高二 · 解析几何
8. 设点 $A$ 是抛物线 $y^{2}=4 x$ 上一点, 点 $B(1,0)$, 点 $M$ 是线段 $A B$的中点, 若 $|A B|=6$, 则 $M$ 到直线 $x=-1$ 的距离为 \$ \qquad \$ .

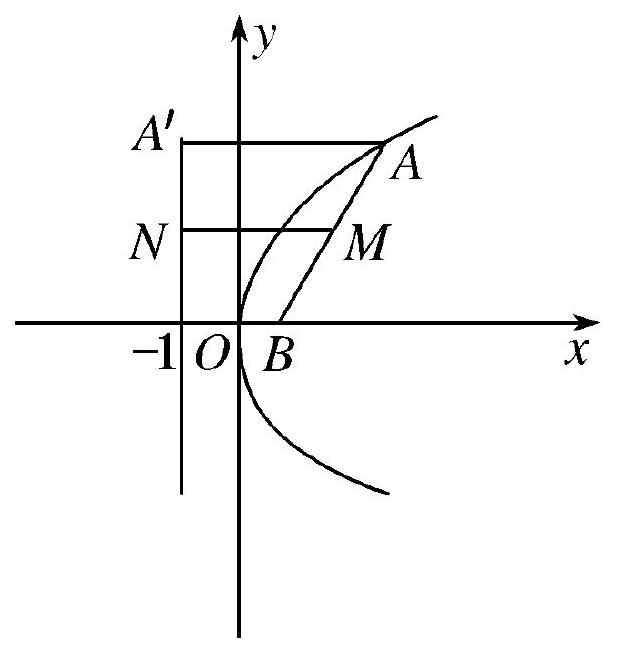
答案: 答案 ：4
解析: ：如图所示, $B(1,0)$ 是抛物线 $y^{2}=4 x$ 的焦点, 直线 $l: x=-$ 1 是敃物线的准线，过 $A$ 作 $A A^{\prime} \perp l$ 于 $A^{\prime}$ ，则 $\left|A A^{\prime}\right|=A B=6$. 则 $M$到直线 $x=-1$ 的距离为 $\frac{6+2}{2}=4$.

答案 ：4